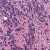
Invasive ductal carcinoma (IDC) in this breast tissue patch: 1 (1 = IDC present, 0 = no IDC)